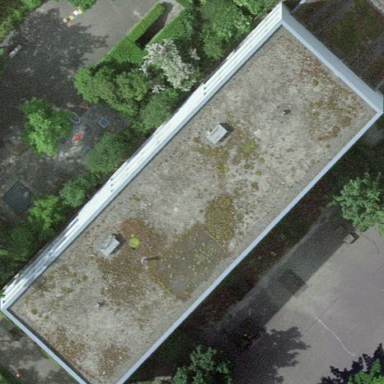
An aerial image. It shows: School building.